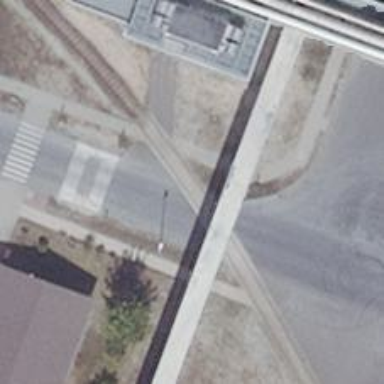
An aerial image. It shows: Level crossing along the railway.